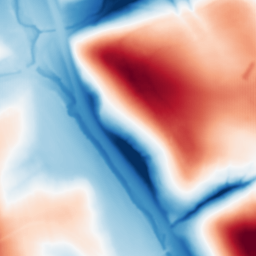
Category: multiscale
Decomposition family: dog
Decomposition parameters: sigma_low: 1
sigma_high: 50
Upsampling method: fft_zeropad
Upsampling parameters: scale: 8
Upsampling scale: 8